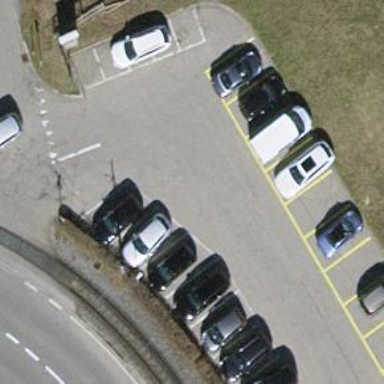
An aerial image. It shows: Asphalt parking aisle along service road.